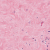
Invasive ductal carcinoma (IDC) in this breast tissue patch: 0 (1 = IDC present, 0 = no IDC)